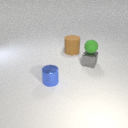
small gray metal cube below small green rubber sphere